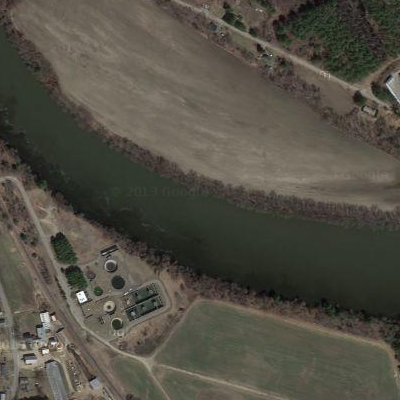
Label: dRiverLake